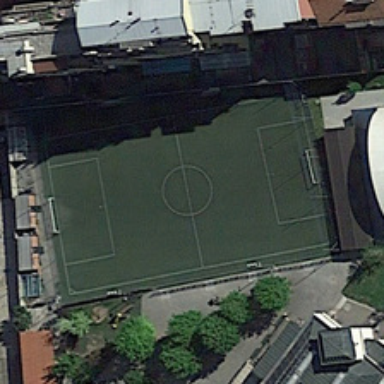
Several buildings and green trees are around a football field .